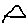
Label: triangle